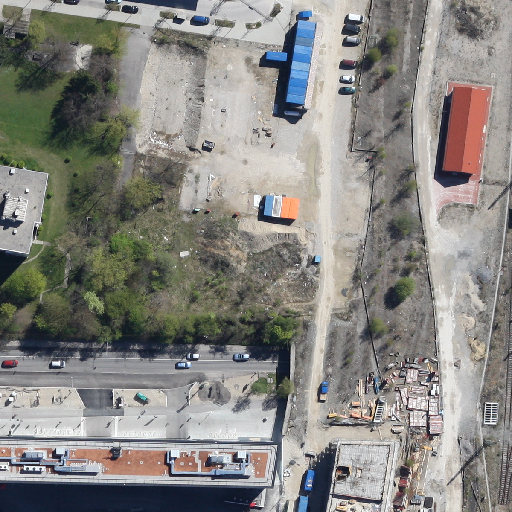
Referring expression: light-duty vehicle